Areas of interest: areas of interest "Oriental City · Changan International"
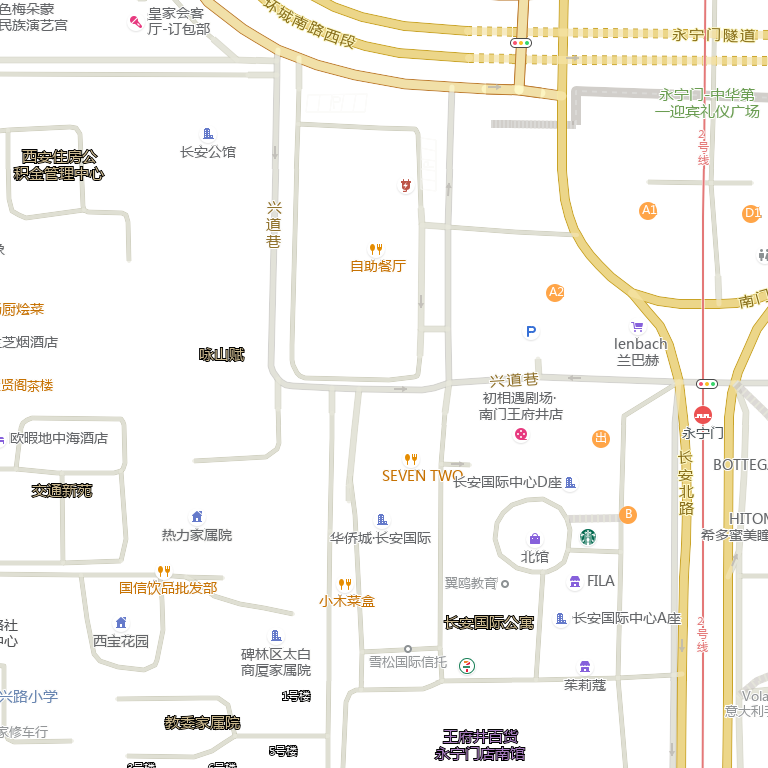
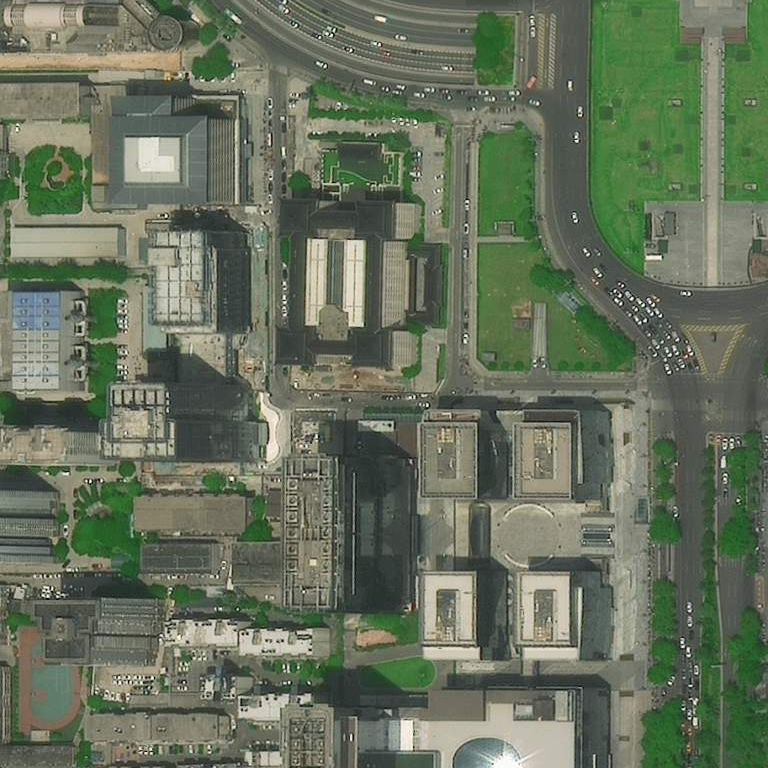